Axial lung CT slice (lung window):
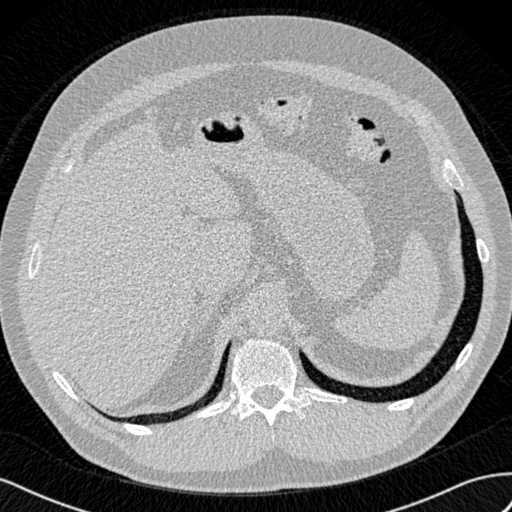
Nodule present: no